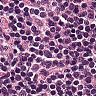
Metastatic tissue present: no